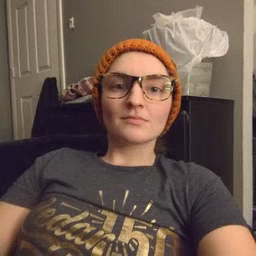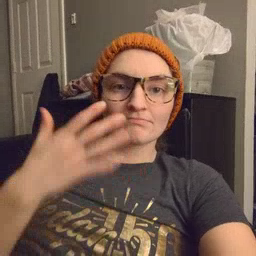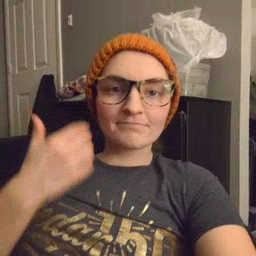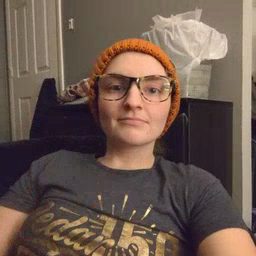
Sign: tiger